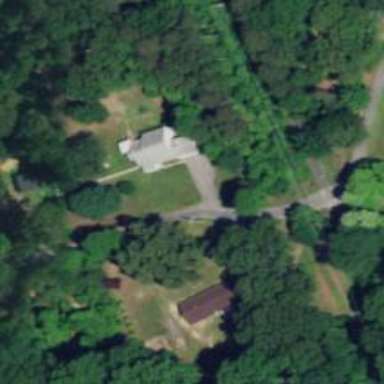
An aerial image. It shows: Driveway.